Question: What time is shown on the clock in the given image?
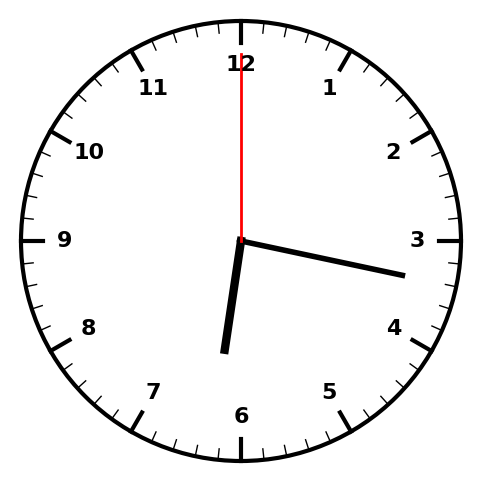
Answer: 06:17:00